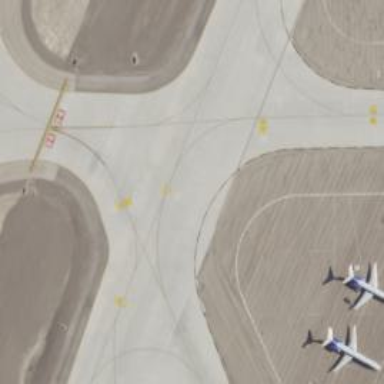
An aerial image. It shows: View of taxiway at the airport.